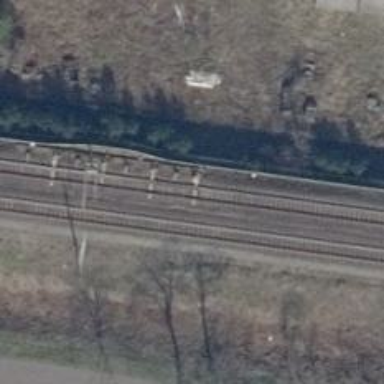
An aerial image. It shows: Railway switch with the turnout side on the left.